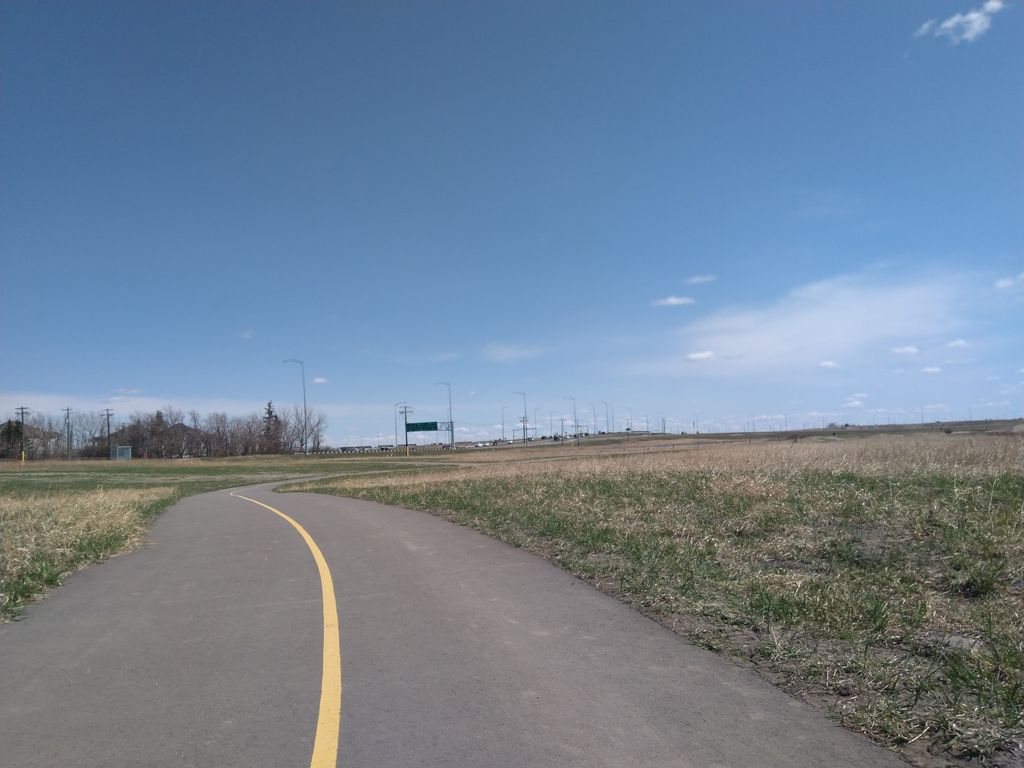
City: calgary